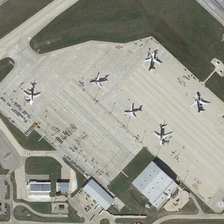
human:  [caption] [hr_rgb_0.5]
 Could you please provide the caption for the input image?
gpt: several white planes are parked in an airport with several buildings .

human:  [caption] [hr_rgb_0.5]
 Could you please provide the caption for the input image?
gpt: several white planes are parked in an airport with several buildings .

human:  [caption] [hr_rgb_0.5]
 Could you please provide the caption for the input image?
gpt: several white planes are parked in an airport with several buildings .

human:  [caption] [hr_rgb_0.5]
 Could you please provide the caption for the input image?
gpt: several white planes are parked in an airport with several buildings .

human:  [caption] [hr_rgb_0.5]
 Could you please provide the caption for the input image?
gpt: several white planes are parked in an airport with several buildings .